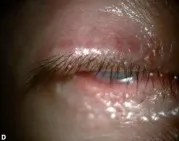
Inability of complete eyelid closure.
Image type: pathology (methylene_blue)